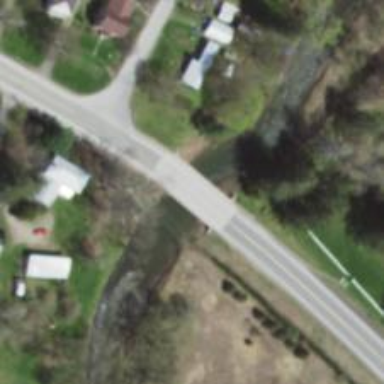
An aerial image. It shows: Trunk road bridge.